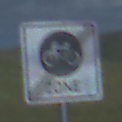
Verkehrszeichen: EndeFahrradzone
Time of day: Night
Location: Outdoor (Nature)
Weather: PartlyCloudy
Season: NotSpecified
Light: Natural